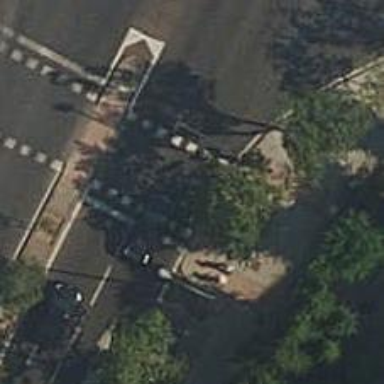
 there are traffic signals and zebra crossing."